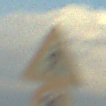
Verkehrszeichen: FussgaengerRechts
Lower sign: Geschwindigkeit90
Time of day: SunriseSunset
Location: Outdoor (Nature)
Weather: PartlyCloudy
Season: NotSpecified
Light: Natural